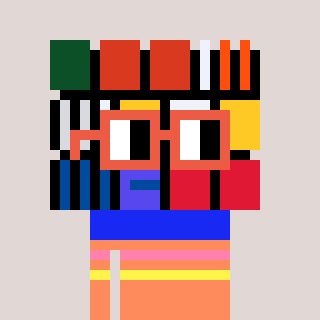
a pixel art character with square orange glasses, a abstract-shaped head and a peachy-colored body on a warm background